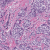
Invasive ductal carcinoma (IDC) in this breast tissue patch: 1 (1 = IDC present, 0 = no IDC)